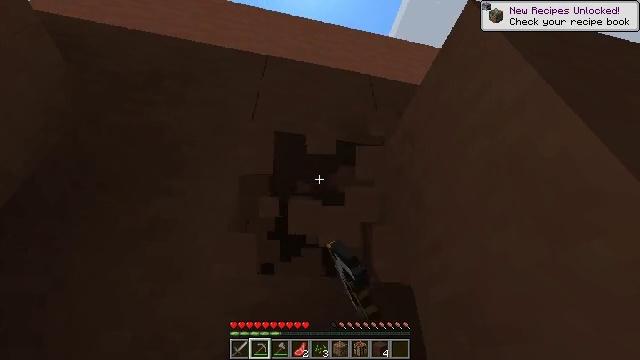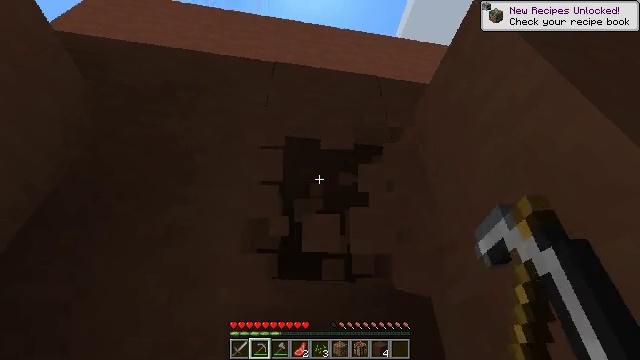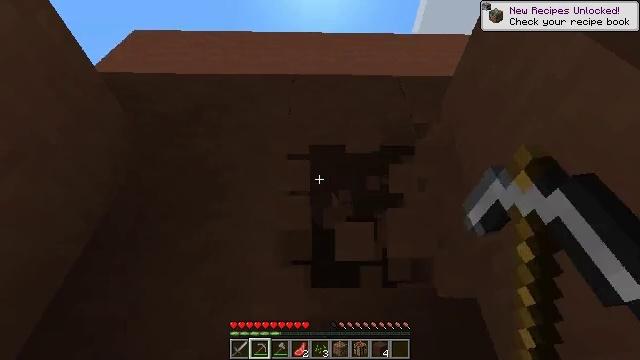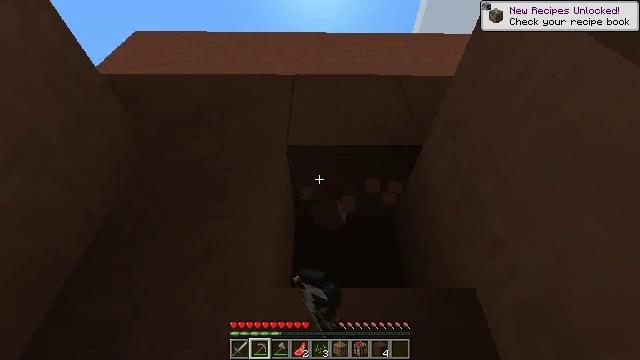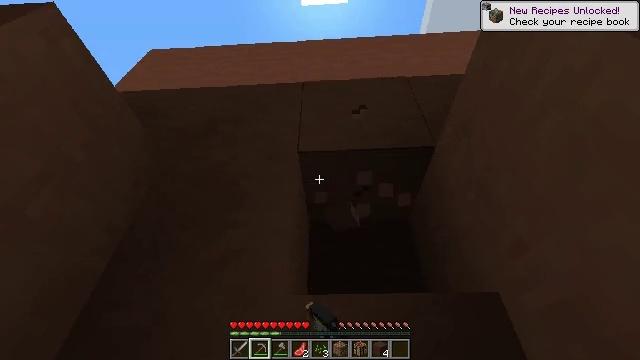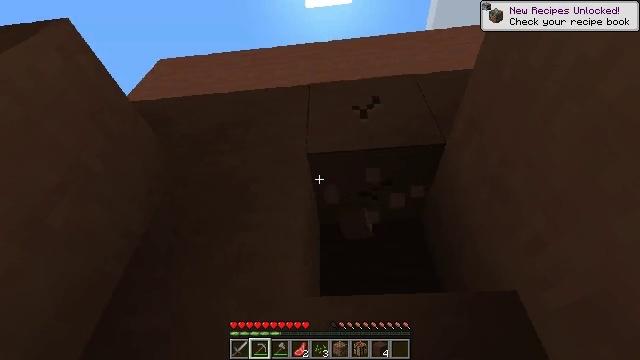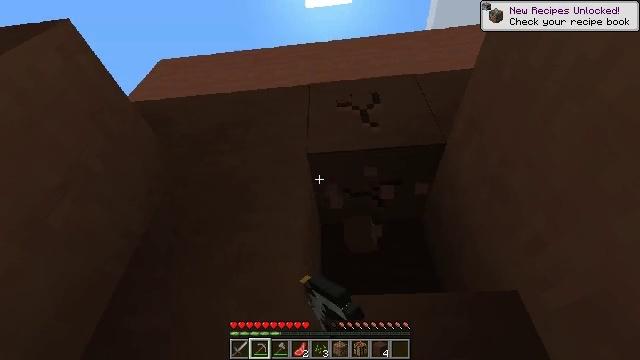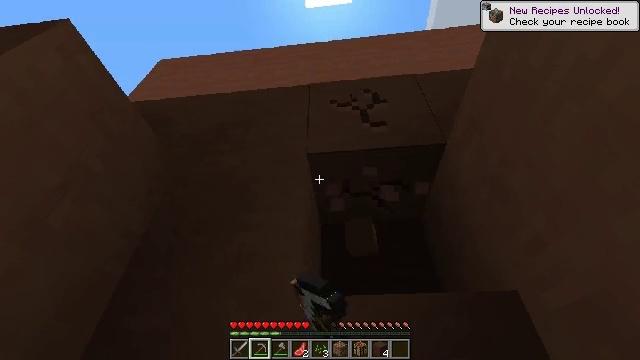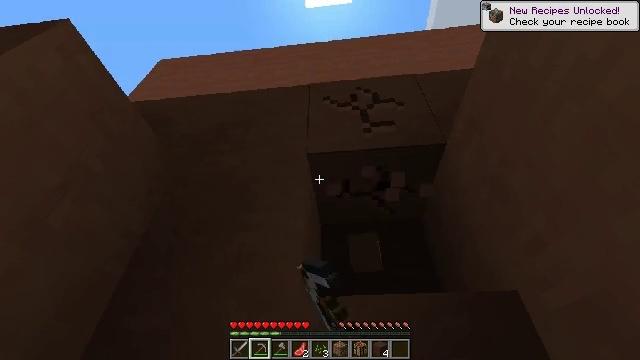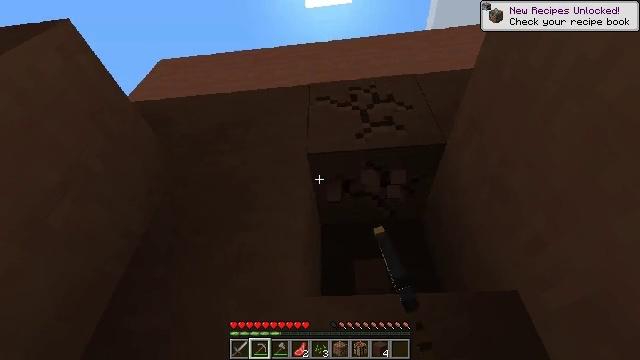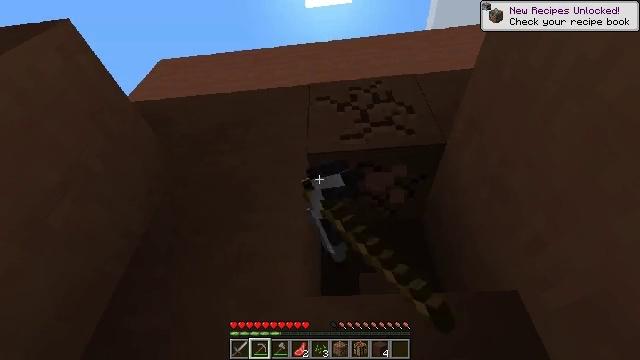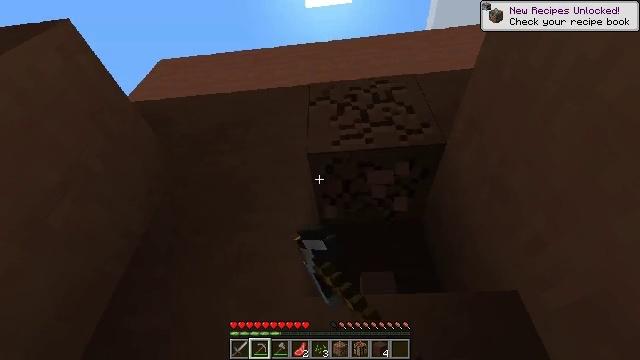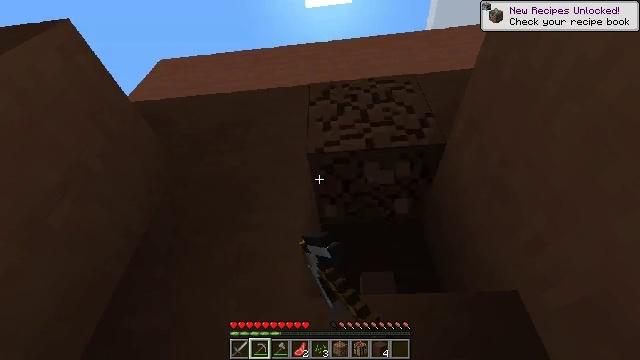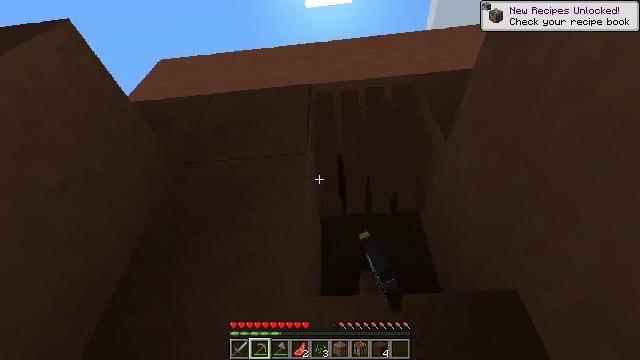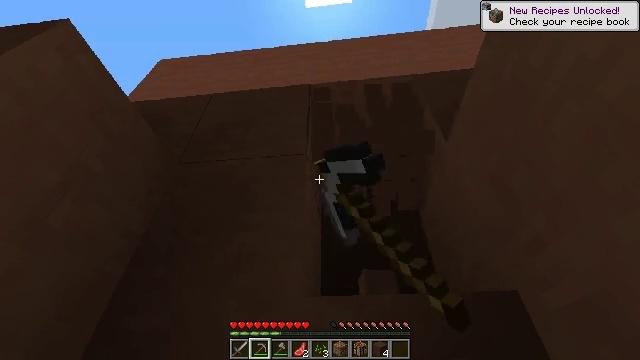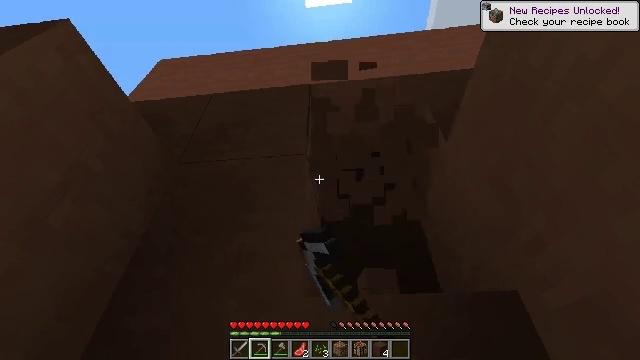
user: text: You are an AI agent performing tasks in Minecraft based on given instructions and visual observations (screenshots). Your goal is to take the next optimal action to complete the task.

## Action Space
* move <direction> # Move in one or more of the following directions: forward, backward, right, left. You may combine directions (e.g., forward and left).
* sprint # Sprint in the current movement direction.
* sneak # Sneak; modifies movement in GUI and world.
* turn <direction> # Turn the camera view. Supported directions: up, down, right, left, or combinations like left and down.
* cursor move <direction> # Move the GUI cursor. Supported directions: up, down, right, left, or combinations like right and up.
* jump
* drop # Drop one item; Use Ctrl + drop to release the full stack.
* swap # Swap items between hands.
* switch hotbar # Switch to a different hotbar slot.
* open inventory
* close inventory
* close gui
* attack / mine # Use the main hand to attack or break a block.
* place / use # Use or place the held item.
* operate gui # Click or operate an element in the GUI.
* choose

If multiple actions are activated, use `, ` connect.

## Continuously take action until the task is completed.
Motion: motion action
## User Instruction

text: Mine the brown terracotta block.
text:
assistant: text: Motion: turn left, attack / mine
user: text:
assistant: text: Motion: turn left and up, attack / mine
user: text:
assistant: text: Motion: attack / mine
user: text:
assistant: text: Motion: turn left and up, attack / mine
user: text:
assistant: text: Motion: turn left, attack / mine
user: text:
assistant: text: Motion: attack / mine
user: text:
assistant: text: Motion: attack / mine
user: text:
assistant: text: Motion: attack / mine
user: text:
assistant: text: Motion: attack / mine
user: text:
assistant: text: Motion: attack / mine
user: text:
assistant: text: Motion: attack / mine
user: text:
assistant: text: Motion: attack / mine
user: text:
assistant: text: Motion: attack / mine
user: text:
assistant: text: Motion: attack / mine
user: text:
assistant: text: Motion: attack / mine
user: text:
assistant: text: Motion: attack / mine
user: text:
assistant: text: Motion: turn left, attack / mine
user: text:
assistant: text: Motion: turn left and down, attack / mine
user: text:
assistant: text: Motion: turn left, attack / mine
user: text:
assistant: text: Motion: attack / mine
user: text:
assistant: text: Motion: attack / mine
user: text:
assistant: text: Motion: attack / mine
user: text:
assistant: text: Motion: attack / mine
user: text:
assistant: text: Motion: attack / mine
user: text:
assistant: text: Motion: attack / mine
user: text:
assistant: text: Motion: attack / mine
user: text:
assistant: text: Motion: attack / mine
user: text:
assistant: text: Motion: attack / mine
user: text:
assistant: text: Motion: attack / mine
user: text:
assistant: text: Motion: attack / mine